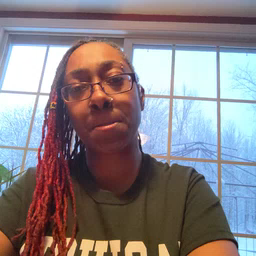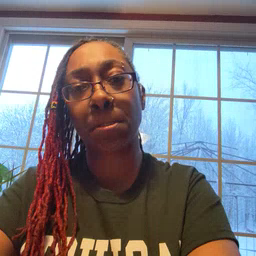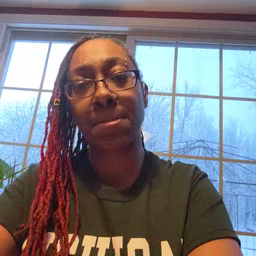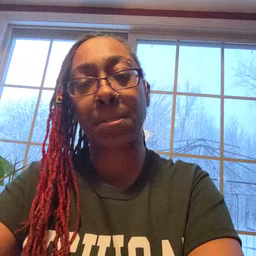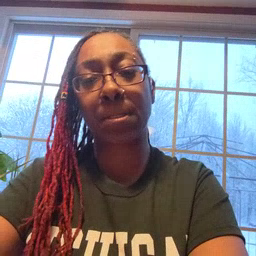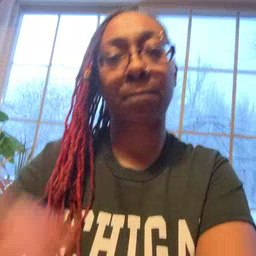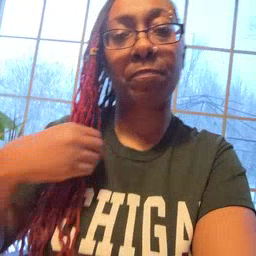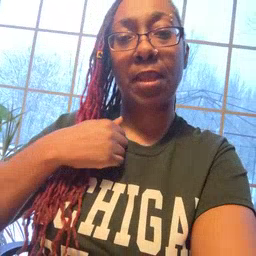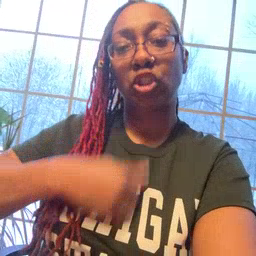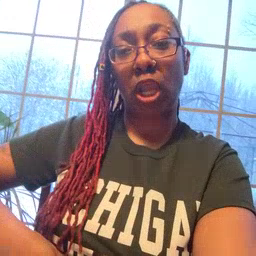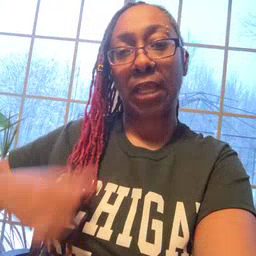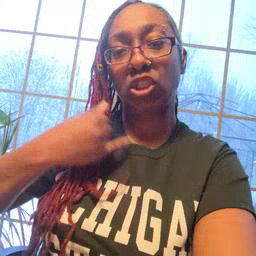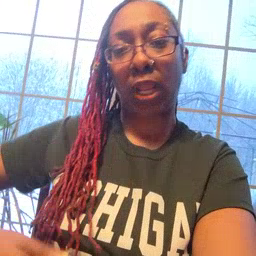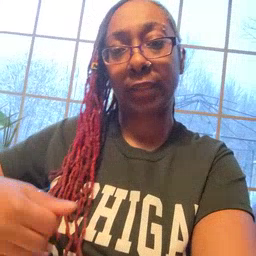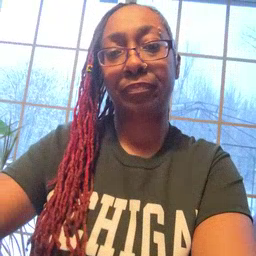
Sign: jacket